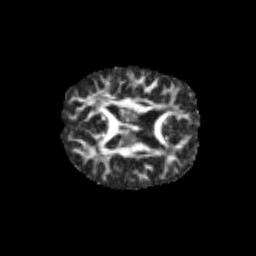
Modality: FA
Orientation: axial
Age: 11
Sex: male
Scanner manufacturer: siemens
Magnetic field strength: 3 T
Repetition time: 3.8 s
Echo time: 0.07 s